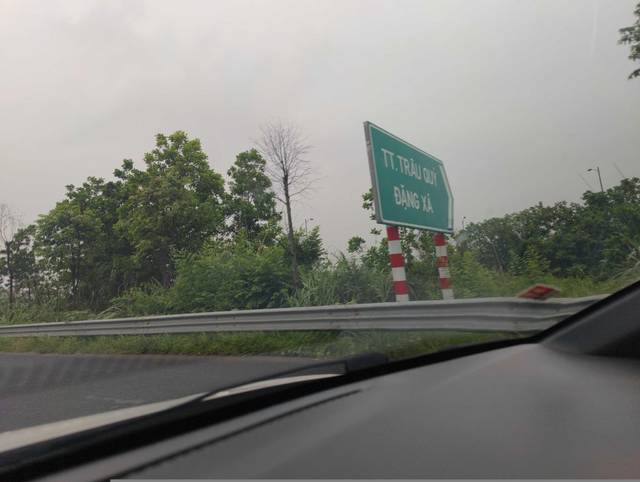
Region: Vietnam
Coordinates: 21.01, 105.92